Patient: sex M, age 76
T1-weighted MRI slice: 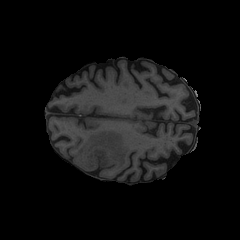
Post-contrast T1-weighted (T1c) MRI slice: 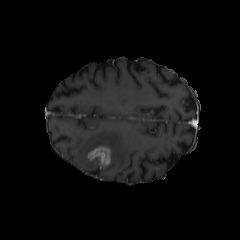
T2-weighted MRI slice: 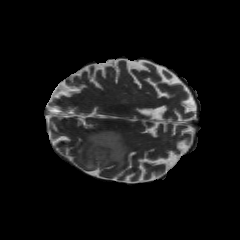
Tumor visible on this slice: yes
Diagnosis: Glioblastoma, IDH-wildtype
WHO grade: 4